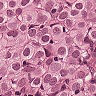
Metastatic tissue present: yes